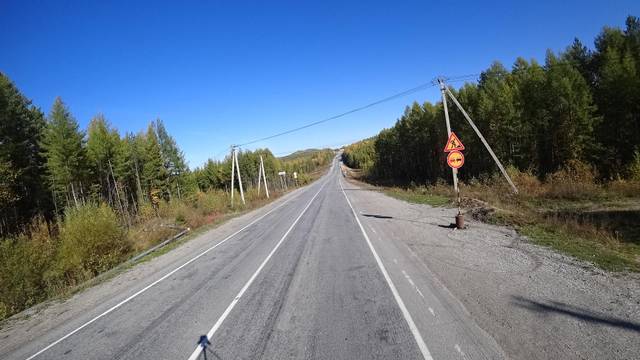
Region: Russia
Coordinates: 55.168, 124.715